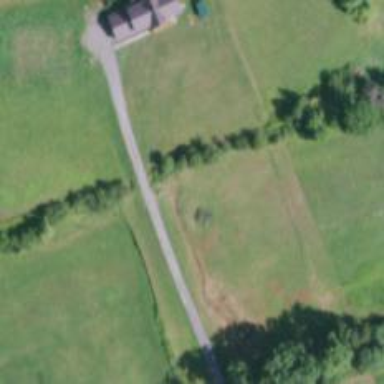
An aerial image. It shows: Driveway.